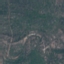
Land use / land cover: HerbaceousVegetation